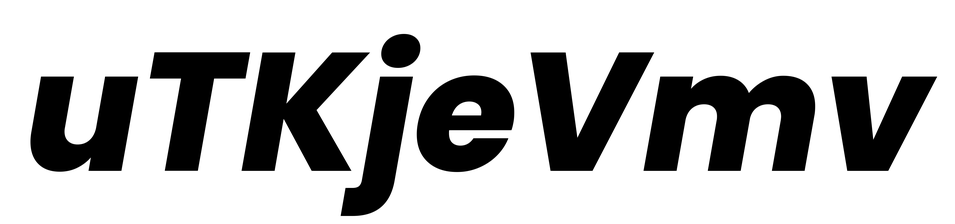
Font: Poppins-ExtraBoldItalic